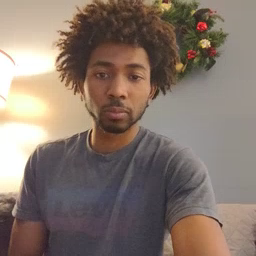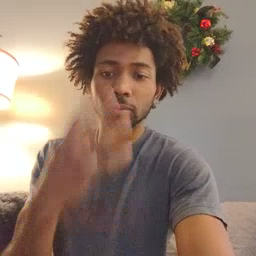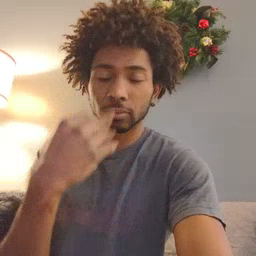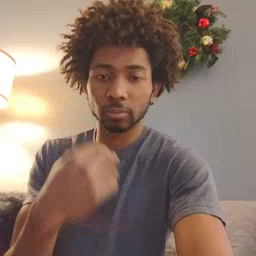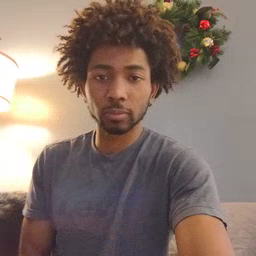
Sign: sleep